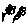
Label: flower